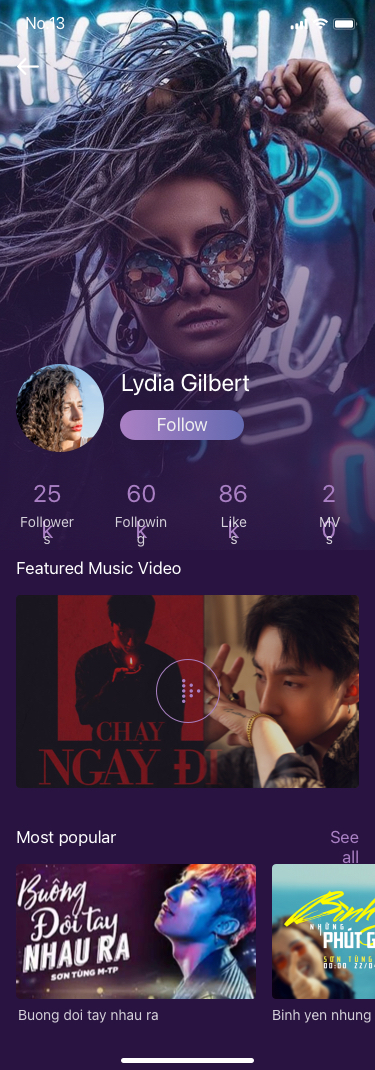
Text in this UI design:
Lydia Gilbert
25k
Followers
60k
Following
86k
Likes
20
MVs
Most popular
See all
Buong doi tay nhau ra
Binh yen nhung phu
Featured Music Video